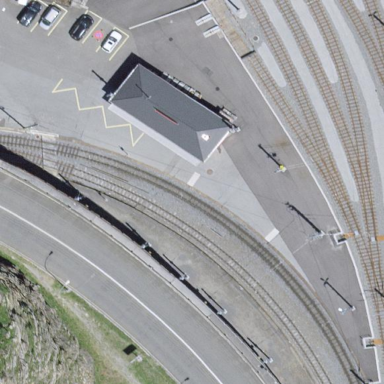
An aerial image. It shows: Platform for public transport and railway services.